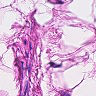
Metastatic tissue present: no